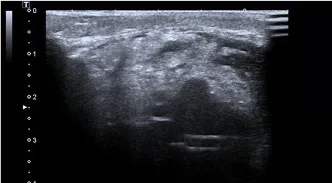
(A,B) Bedside ultrasonographic examination of knee joint cavity effusion in this patient.
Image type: radiology (ultrasound)